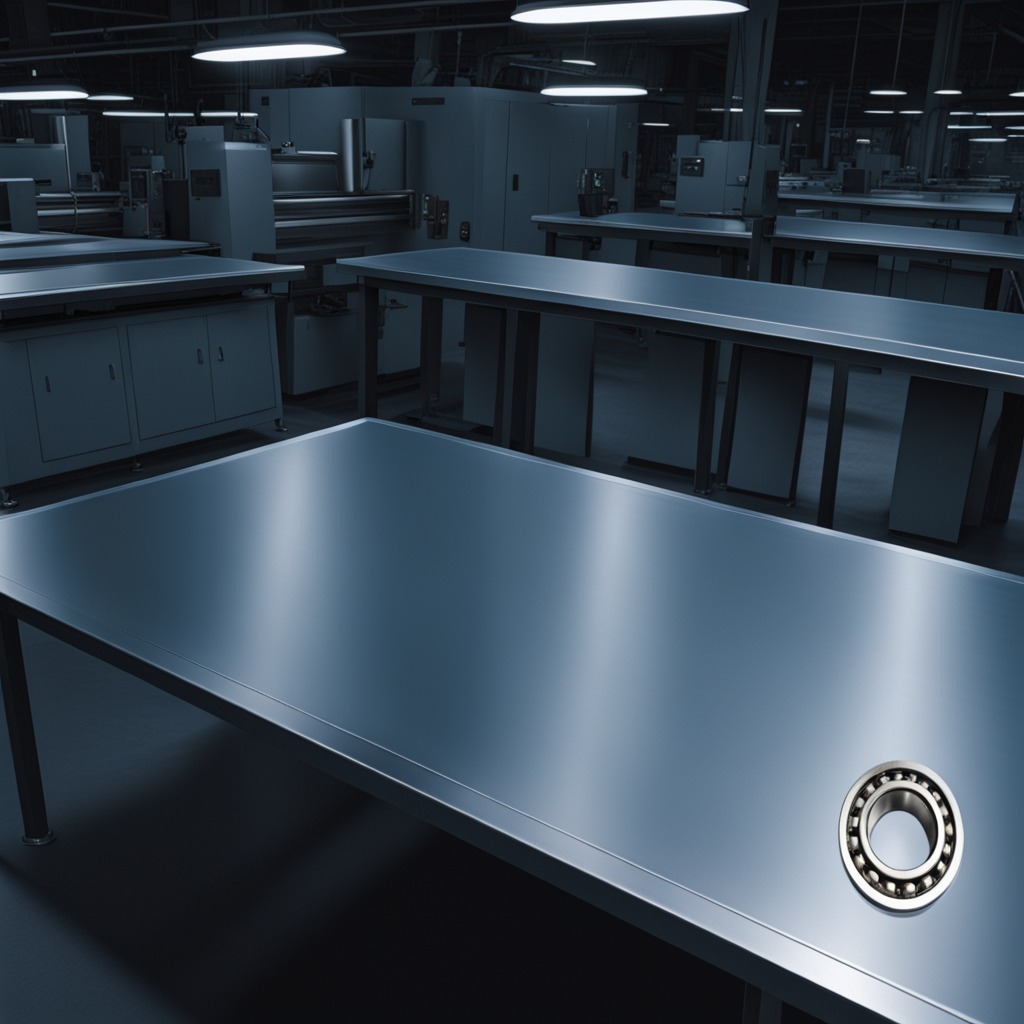
A metal ball bearing is lying on the tabletop.